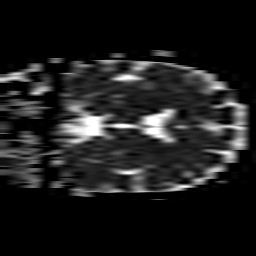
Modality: ADC
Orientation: coronal
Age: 56
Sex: female
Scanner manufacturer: philips
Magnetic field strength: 3 T
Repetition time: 3.945 s
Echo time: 0.06104 s